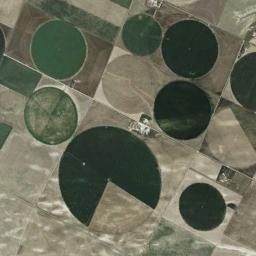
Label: circular_farmland